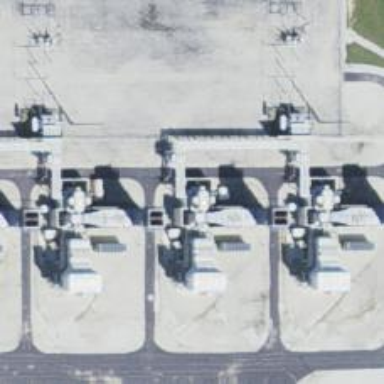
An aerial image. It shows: Gas-powered generator. It is gas turbine type generator.